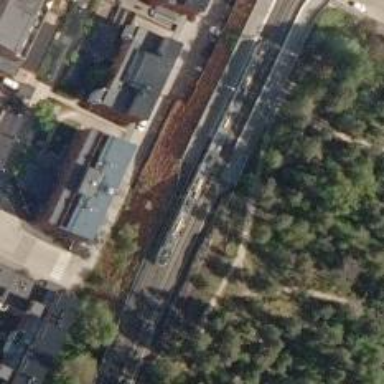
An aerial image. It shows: Railway signal.